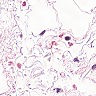
Metastatic tissue present: no